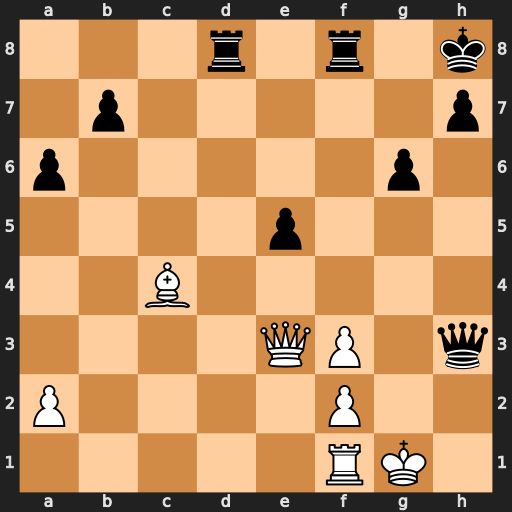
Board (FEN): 3r1r1k/1p5p/p5p1/4p3/2B5/4QP1q/P4P2/5RK1
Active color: w
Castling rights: -
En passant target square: -
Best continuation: Qxe5+ Rf6 Qxf6#